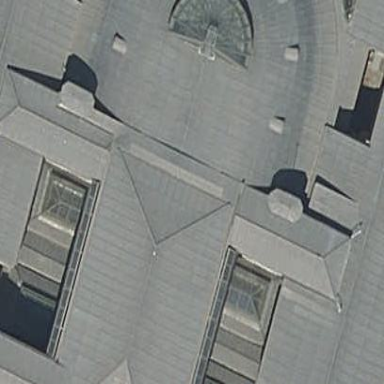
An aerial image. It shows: Building with skillion roof made of gray metal sheets.